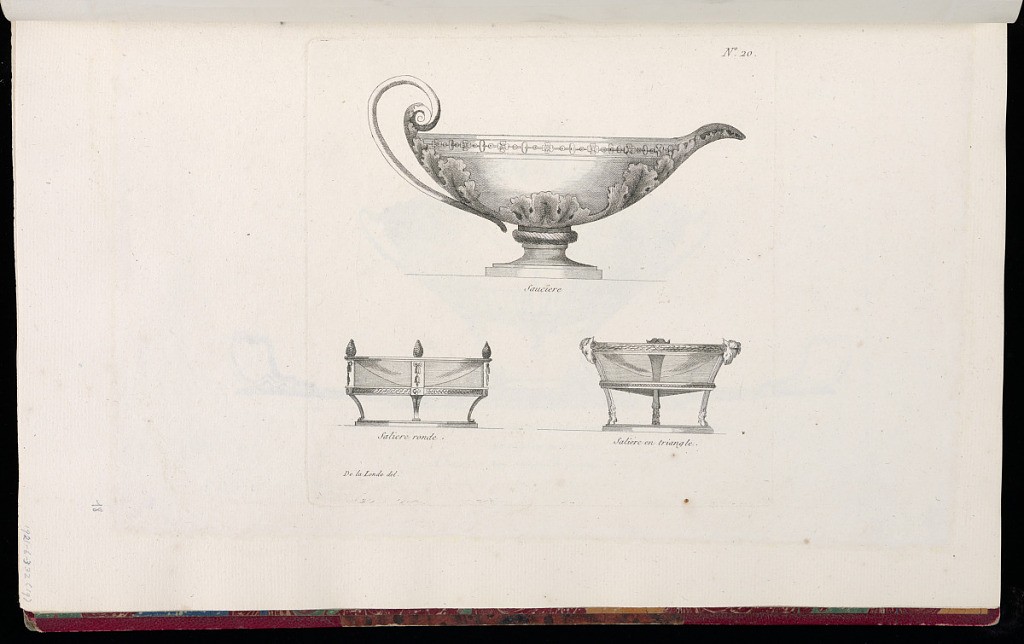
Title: Designs for a Sauce Boat and Salt Cellars
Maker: Richard de Lalonde, French, active 1780–96
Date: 1788–1796
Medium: Etching on off-white laid paper
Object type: Print
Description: Designs for a sauceboat and two salt cellars decorated with ornament motifs including rosettes, acanthus leaves, ram heads, bound leaf, bead course, pinecones, guilloche, and ribbons. The plate is numbered.